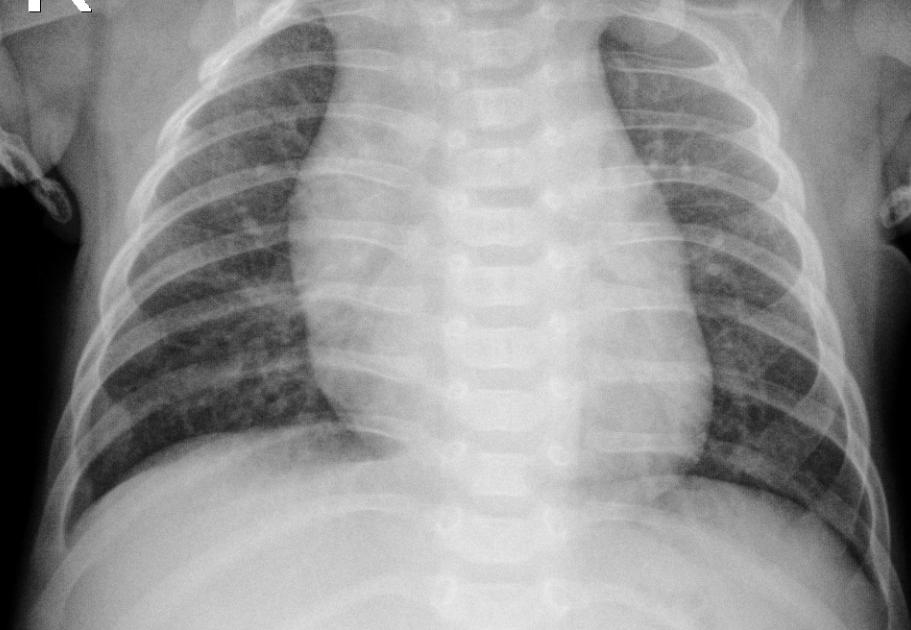
Diagnosis: PNEUMONIA